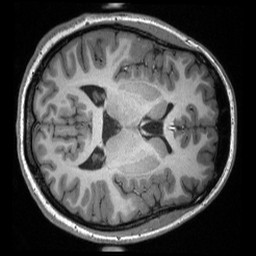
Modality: T1w
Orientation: axial
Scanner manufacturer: siemens
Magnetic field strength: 3 T
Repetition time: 2.3 s
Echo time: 0.00308 s